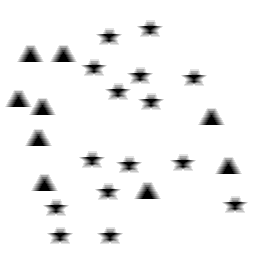
Squares: 0
Triangles: 9
Stars: 15
Total shapes: 24